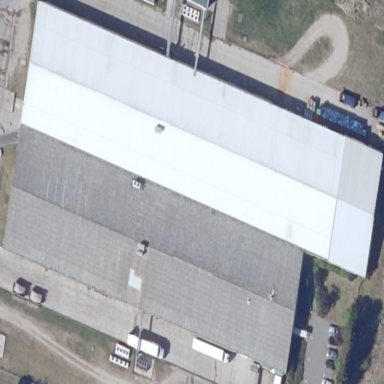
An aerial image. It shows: Industrial building.